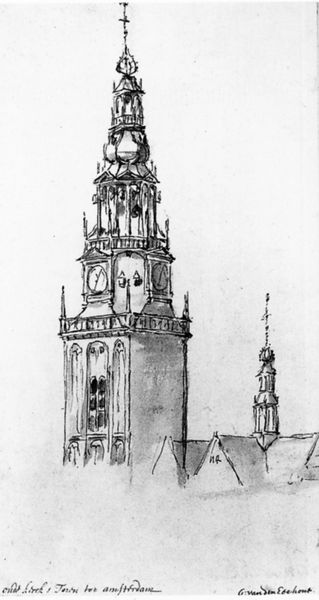
Titel: Toren voor ommanteling
Schlagwörter: aquarell, kirchturm, fenster, schwarz, skizze, weiss, zeichnung, dach, malerei, spitze, signatur, kirche, turm, dächer, grafik, graphik, uhr, zwiebel, kreuz, türmchen, türme, balustrade, schwarz weiß, glocke, etagen, gothik, stockwerke, turmuhr, tower, uhren, white, painting, black, church, writing, turm skizze